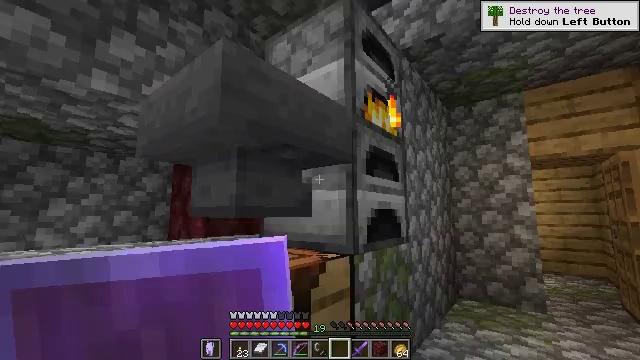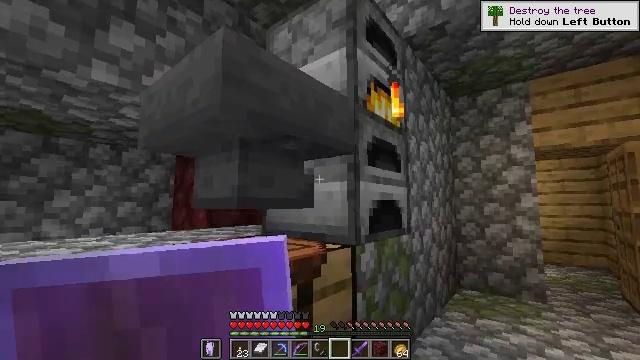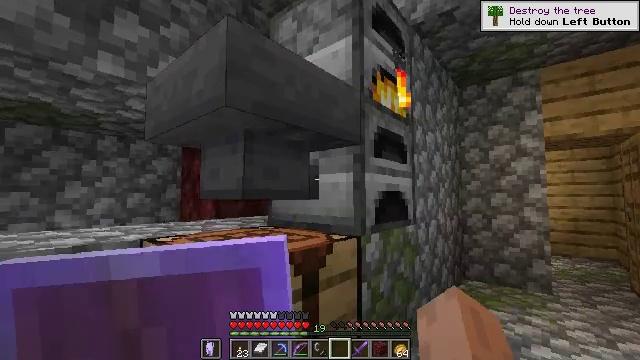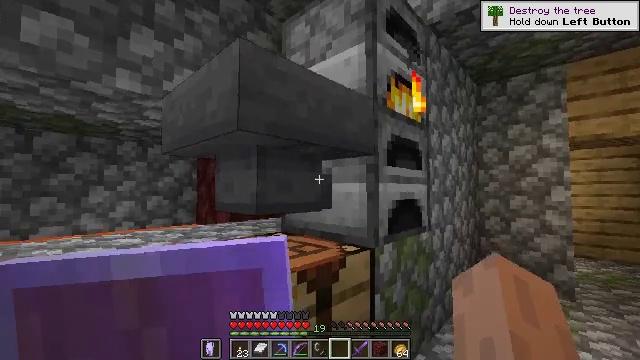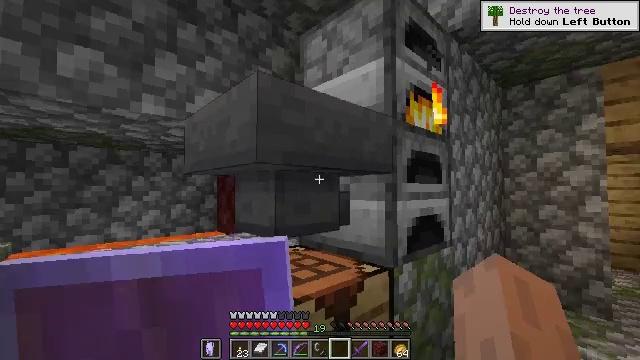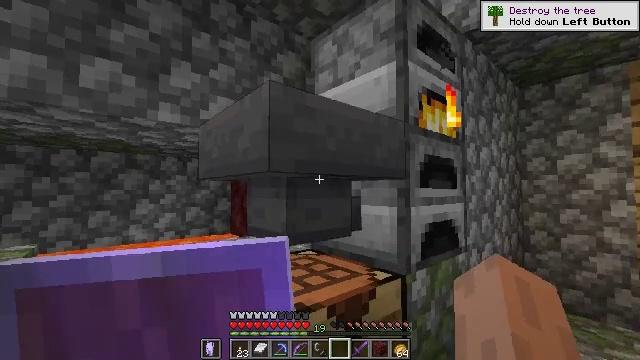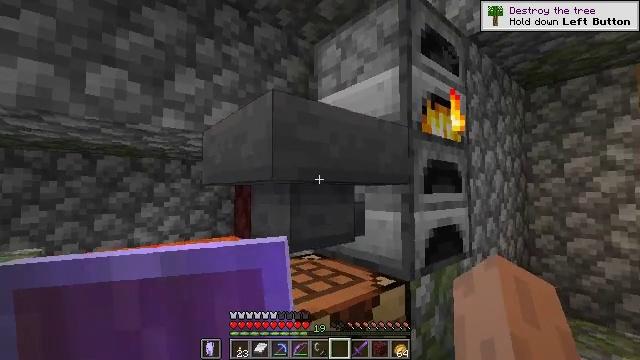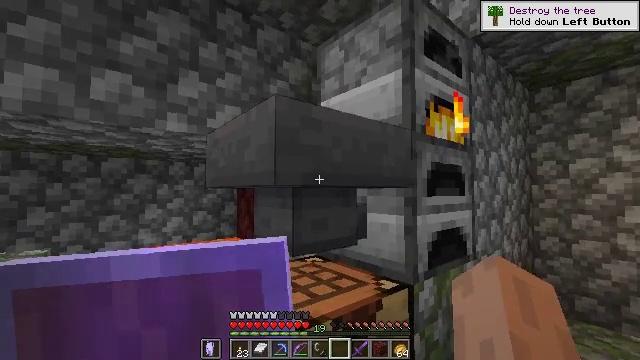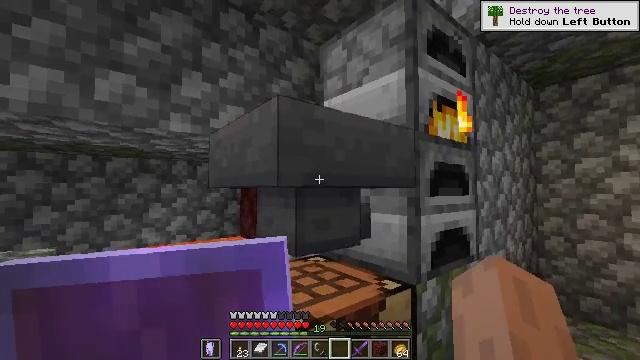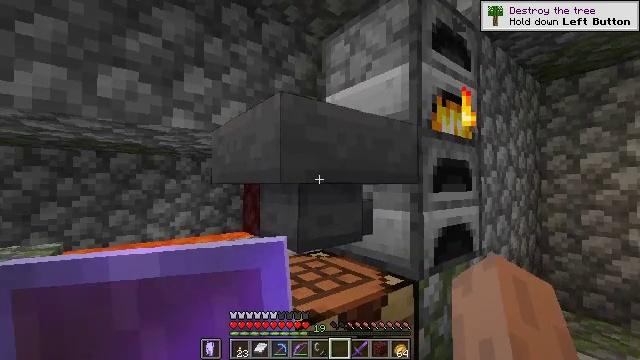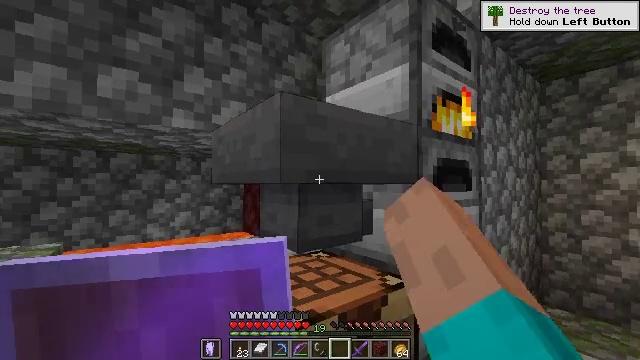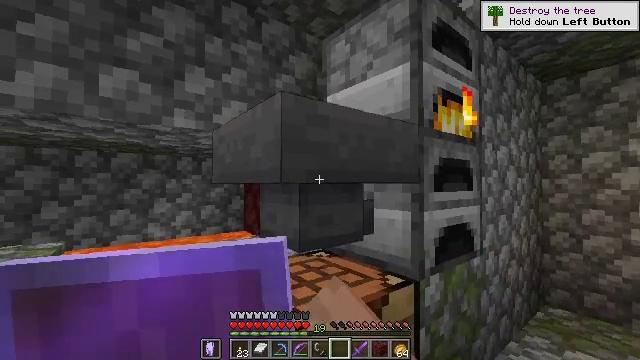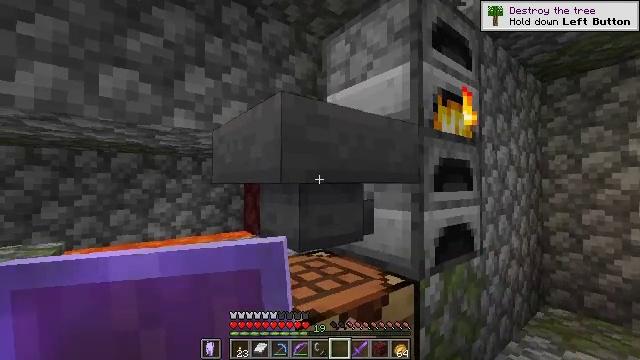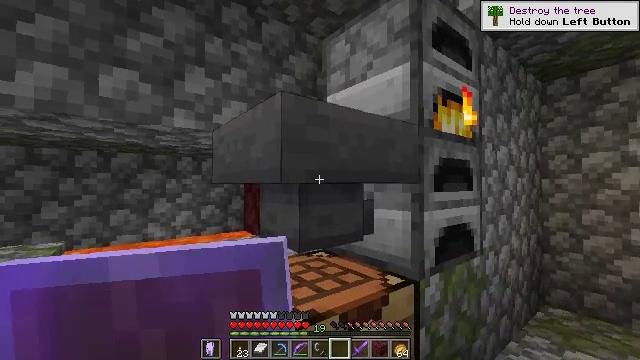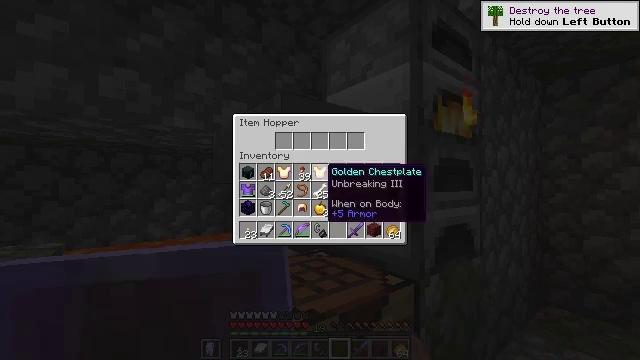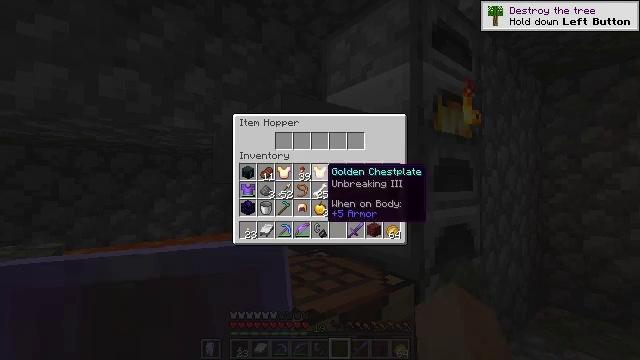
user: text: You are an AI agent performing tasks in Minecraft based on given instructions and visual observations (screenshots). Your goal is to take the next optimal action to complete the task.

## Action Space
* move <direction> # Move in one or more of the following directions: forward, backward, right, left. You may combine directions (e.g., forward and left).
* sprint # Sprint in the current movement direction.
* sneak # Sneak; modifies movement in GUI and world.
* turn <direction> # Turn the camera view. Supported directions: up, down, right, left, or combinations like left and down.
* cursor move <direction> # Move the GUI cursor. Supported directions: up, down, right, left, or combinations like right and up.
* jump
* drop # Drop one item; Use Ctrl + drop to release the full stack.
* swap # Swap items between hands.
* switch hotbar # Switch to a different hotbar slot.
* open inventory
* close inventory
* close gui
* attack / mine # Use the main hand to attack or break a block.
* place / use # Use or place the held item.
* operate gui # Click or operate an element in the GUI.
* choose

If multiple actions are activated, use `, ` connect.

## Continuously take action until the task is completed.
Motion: motion action
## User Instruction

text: Break the hopper to reuse it.
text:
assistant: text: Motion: sneak, turn down
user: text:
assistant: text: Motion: turn left and down
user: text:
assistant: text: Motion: turn left and down
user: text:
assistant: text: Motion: turn left
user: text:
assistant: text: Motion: turn left
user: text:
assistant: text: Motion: no_op
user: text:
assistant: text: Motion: no_op
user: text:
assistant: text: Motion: no_op
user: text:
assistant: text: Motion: turn down, use / place
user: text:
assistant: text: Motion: use / place
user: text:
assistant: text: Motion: use / place
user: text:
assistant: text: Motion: no_op
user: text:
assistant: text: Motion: no_op
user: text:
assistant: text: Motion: open gui
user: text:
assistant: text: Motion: no_op
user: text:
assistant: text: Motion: no_op
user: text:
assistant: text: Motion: no_op
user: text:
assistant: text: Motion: no_op
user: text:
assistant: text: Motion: no_op
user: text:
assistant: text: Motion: no_op
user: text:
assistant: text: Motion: no_op
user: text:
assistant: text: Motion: cursor move up
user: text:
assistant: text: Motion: cursor move right and up
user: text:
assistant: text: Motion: sneak, cursor move right
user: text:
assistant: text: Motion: sneak, cursor move right
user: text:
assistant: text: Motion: sneak, cursor move right
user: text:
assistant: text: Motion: sneak
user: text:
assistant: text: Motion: sneak
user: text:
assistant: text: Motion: sneak
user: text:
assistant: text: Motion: sneak